Interaction volume radius: 10 \u00c5
Interaction volume height: 30 \u00c5
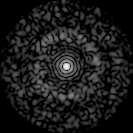
Disorder parameter: 0.8266